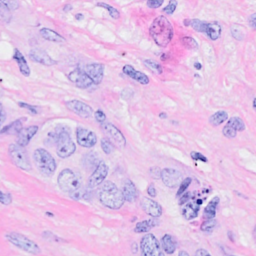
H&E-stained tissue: Breast